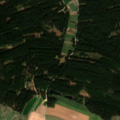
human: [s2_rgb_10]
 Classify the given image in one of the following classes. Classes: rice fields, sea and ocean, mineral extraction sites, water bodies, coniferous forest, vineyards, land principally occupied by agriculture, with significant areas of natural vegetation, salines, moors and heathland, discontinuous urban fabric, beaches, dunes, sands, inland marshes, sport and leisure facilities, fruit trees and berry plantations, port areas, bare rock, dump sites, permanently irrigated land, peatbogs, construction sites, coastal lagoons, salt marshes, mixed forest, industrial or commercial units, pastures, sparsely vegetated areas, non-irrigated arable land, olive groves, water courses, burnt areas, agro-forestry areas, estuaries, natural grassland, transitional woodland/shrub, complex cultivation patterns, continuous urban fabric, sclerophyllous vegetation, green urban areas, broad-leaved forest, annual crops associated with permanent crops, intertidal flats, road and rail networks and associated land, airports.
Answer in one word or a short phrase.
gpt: non-irrigated arable land, pastures, coniferous forest